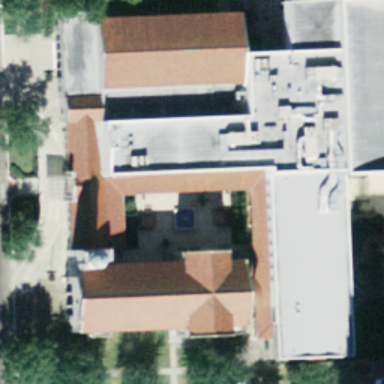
There are some buildings with orange roofs .